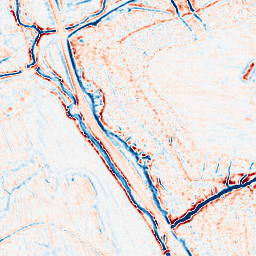
Category: edge_preserving
Decomposition family: bilateral
Decomposition parameters: d: 9
sigma_color: 150
sigma_space: 100
Upsampling method: linear_exact
Upsampling parameters: scale: 8
Upsampling scale: 8